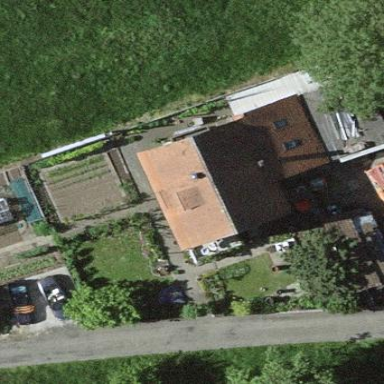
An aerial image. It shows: Detached building.